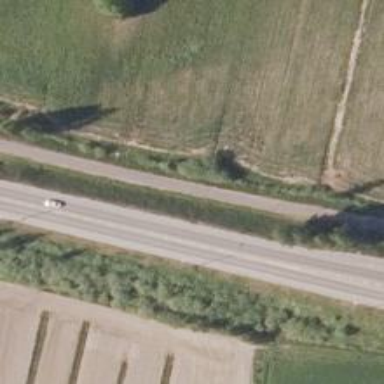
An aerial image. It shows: Asphalt trunk highway.